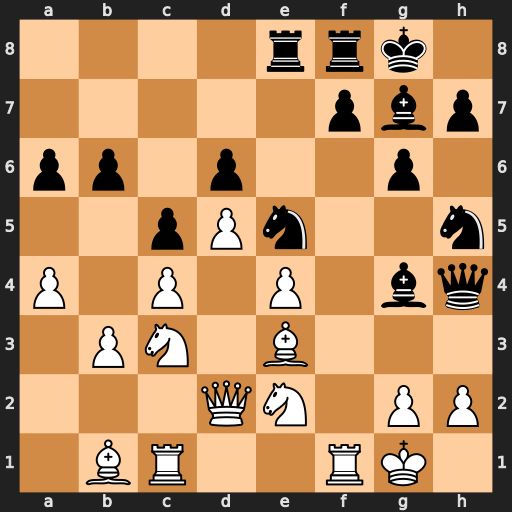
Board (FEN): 4rrk1/5pbp/pp1p2p1/2pPn2n/P1P1P1bq/1PN1B3/3QN1PP/1BR2RK1
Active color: w
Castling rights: -
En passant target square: -
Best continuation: Bg5 Bxe2 Bxh4